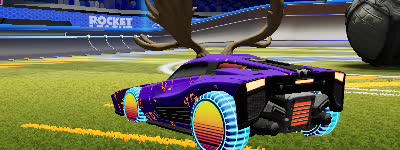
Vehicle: breakout